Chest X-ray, PA view. Patient: 35 years old, sex F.
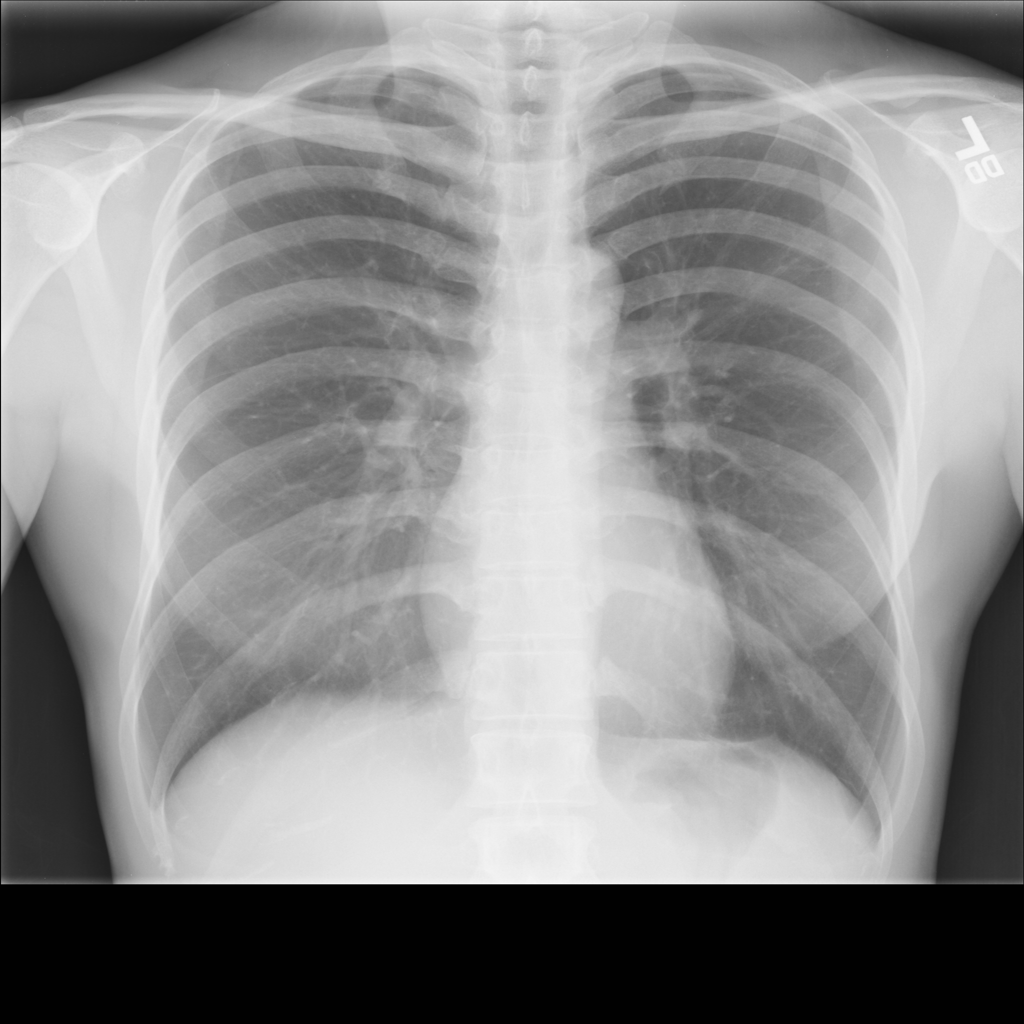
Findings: No Finding